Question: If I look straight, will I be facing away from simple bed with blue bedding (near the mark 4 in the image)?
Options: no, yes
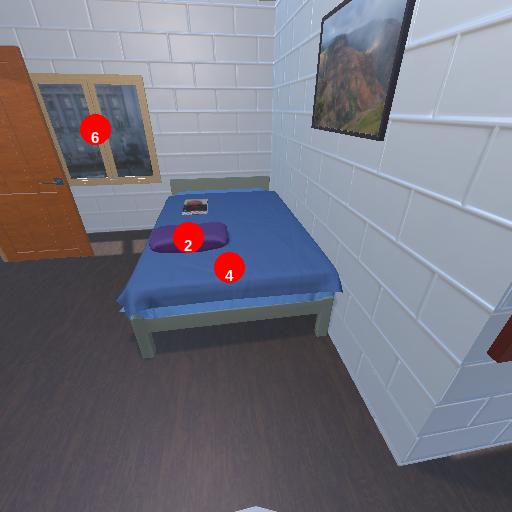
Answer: no